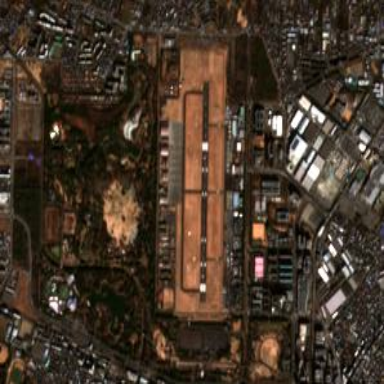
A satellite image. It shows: Runway at airport.